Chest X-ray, AP view. Patient: 66 years old, sex M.
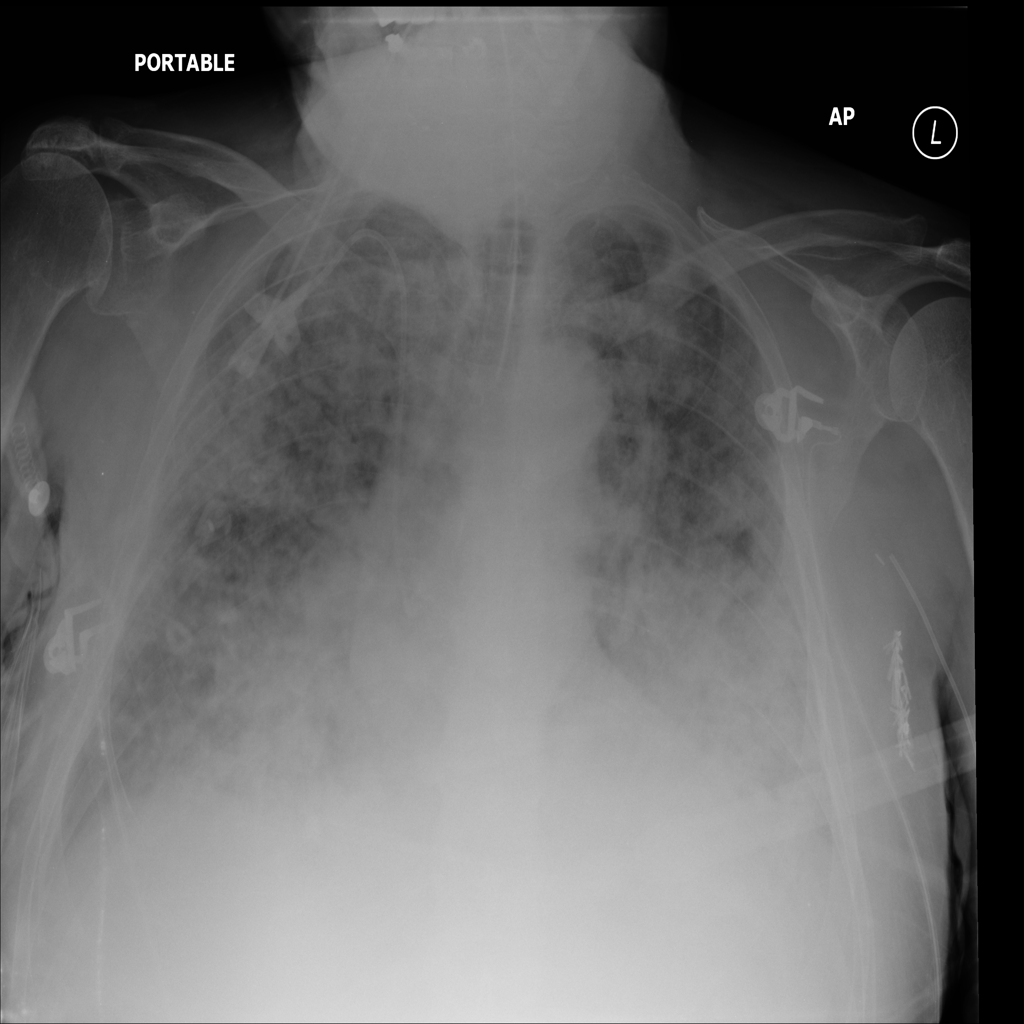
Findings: Infiltration